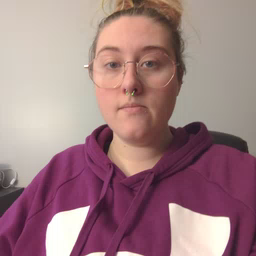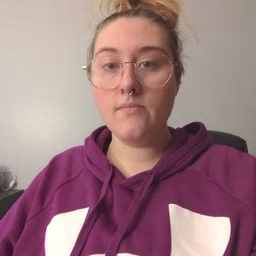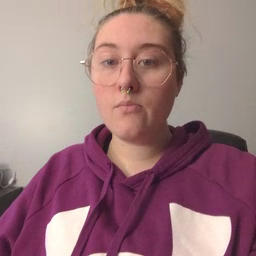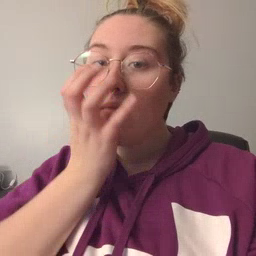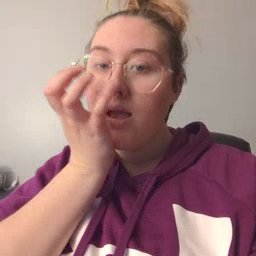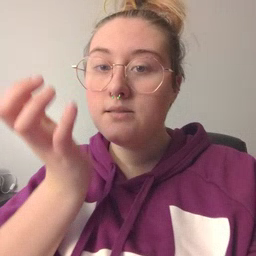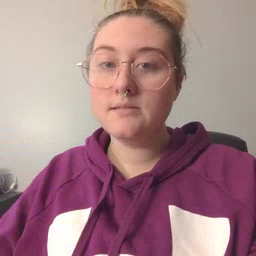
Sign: grass